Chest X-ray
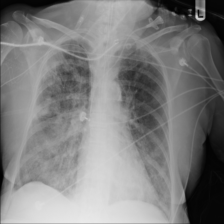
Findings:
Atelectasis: negative
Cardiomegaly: negative
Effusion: negative
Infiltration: positive
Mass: negative
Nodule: negative
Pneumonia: negative
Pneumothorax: negative
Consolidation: negative
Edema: negative
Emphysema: negative
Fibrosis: negative
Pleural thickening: negative
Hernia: negative